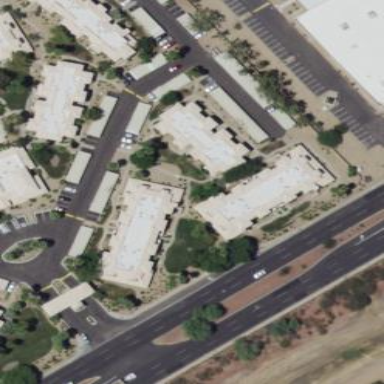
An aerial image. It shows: Image showing building with apartments.